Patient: sex M, age 52
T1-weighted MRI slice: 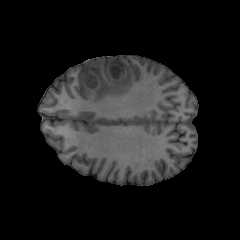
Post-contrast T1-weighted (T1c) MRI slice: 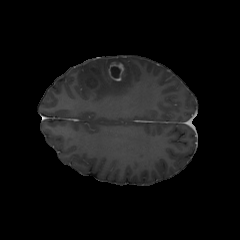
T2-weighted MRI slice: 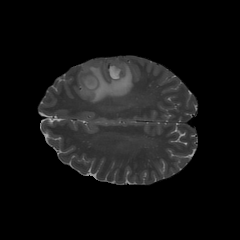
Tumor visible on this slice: yes
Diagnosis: Glioblastoma, IDH-wildtype
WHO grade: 4